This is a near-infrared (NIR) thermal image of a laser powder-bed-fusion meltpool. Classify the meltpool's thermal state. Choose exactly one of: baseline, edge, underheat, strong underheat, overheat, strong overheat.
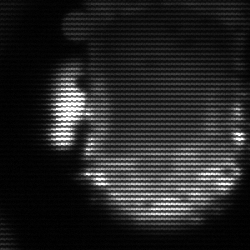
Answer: baseline